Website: home-depot
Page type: account-dashboard
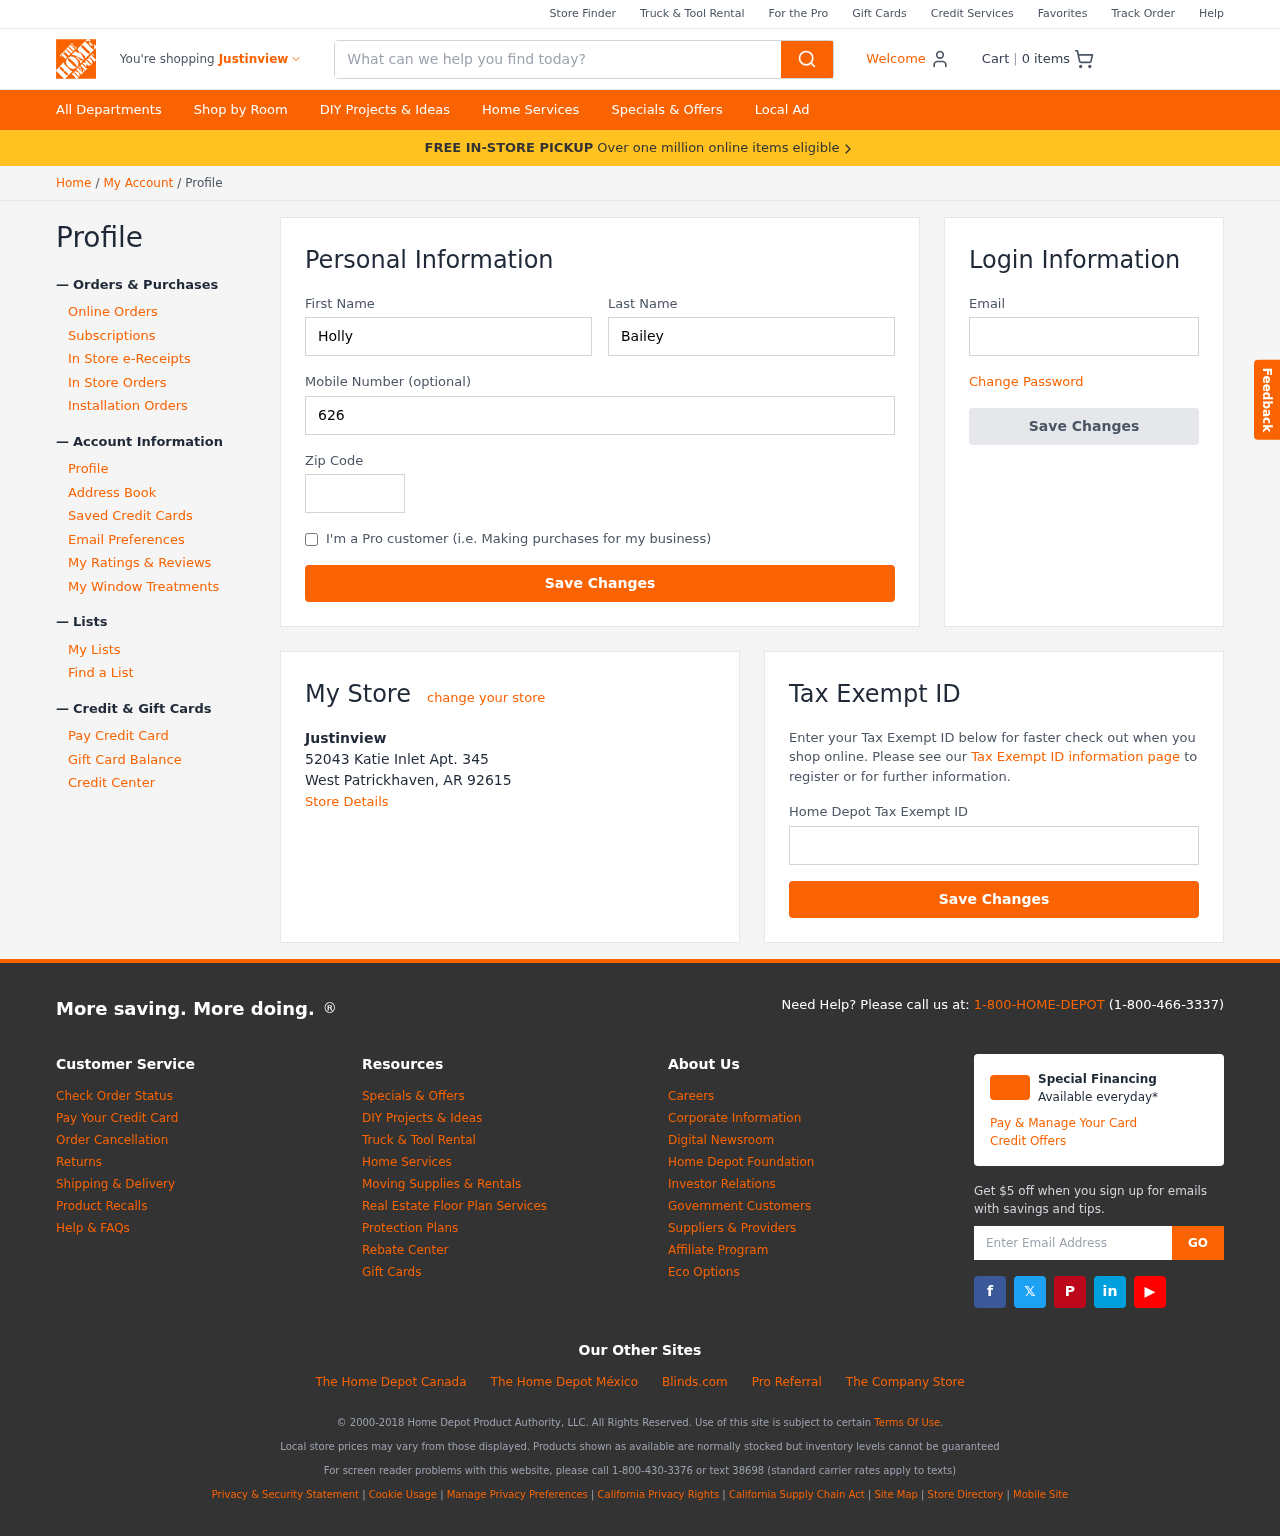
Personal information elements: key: PII_CITY
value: Justinview
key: PII_EMAIL
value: hollybailey@hotmail.com
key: PII_FIRSTNAME
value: Holly
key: PII_LASTNAME
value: Bailey
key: PII_LOCATION1_CITY_STATE_ZIP
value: West Patrickhaven, AR 92615
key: PII_LOCATION1_NAME
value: Justinview
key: PII_LOCATION1_STREET
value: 52043 Katie Inlet Apt. 345
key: PII_PHONE
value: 6268027714
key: PII_POSTCODE
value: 84472
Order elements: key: ORDER_NUM_ITEMS
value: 0
Search elements: key: HEADER_SEARCH
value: What can we help you find today?